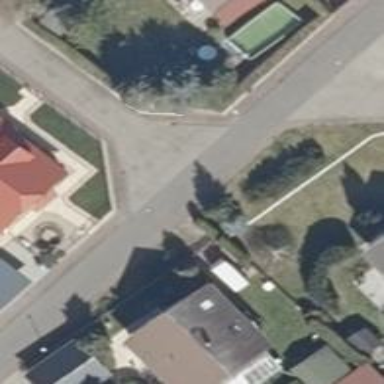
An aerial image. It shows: Residential road with sidewalk on the left side.